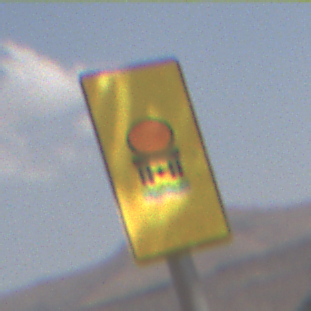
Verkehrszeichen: FahrzeugeMitWassergefaehrdenderLadungOhnePfeilsymbol
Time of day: Midday
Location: Outdoor (Nature)
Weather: PartlyCloudy
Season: NotSpecified
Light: Natural